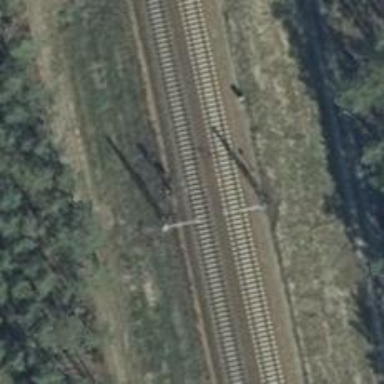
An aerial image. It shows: Railway signal.